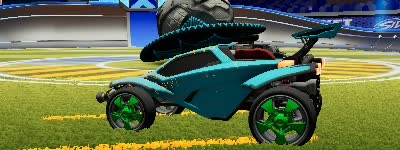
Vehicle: octane